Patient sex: M
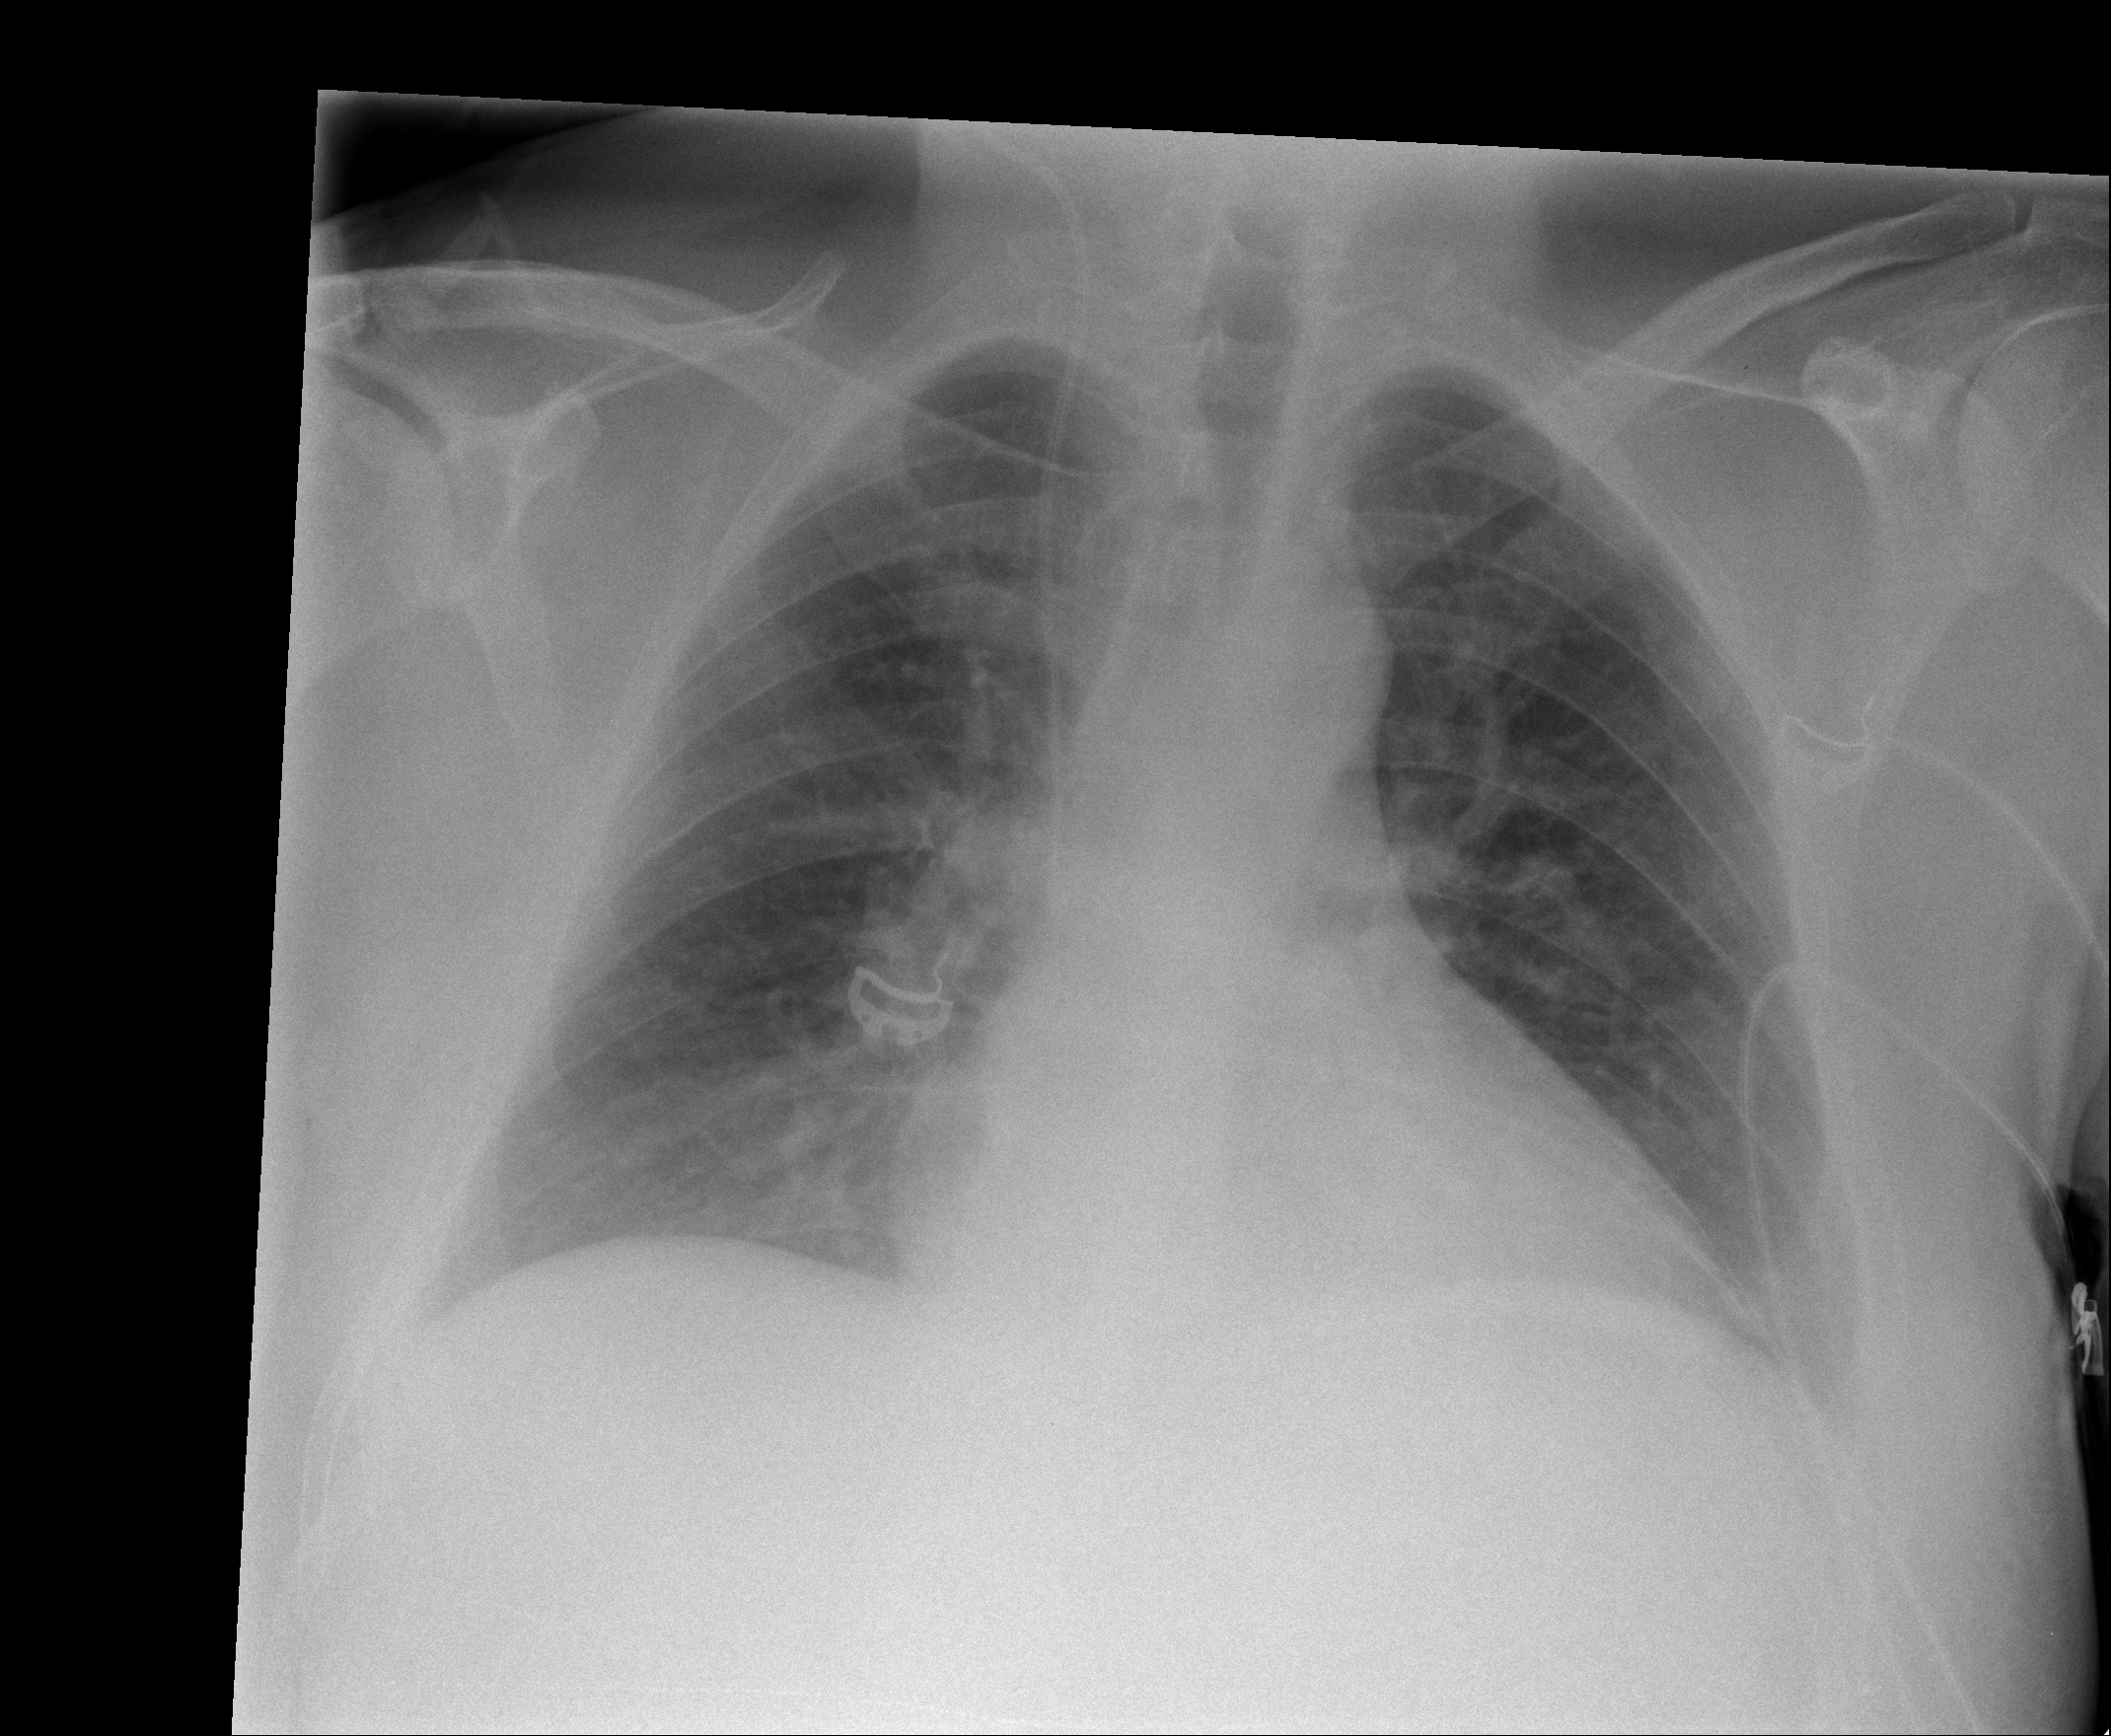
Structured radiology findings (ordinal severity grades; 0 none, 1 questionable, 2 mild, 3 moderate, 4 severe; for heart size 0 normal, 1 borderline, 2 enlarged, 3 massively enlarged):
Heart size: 1
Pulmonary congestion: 2
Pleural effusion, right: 1
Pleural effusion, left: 2
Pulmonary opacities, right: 2
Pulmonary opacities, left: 2
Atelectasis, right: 2
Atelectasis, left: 2